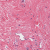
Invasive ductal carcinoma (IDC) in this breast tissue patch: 0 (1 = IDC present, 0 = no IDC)